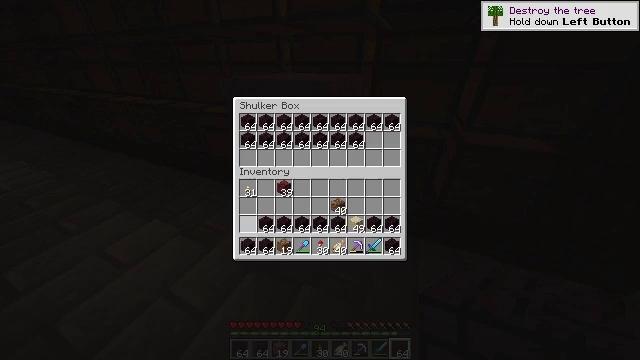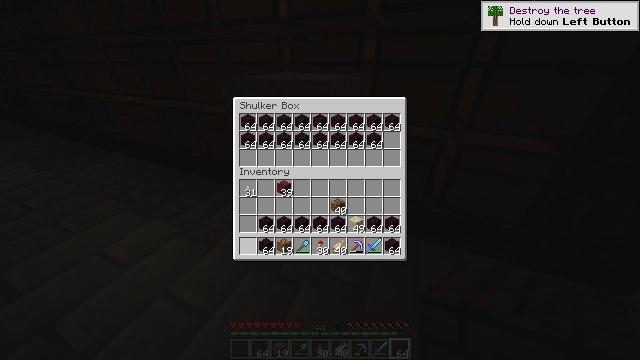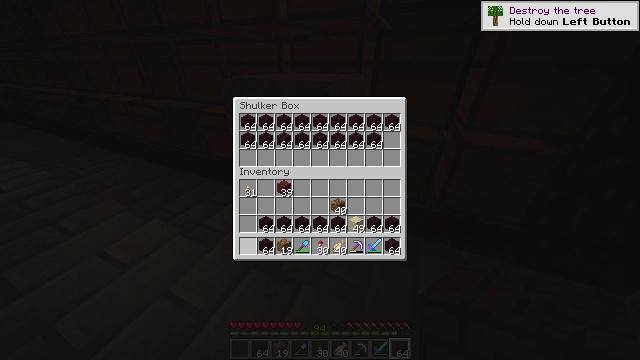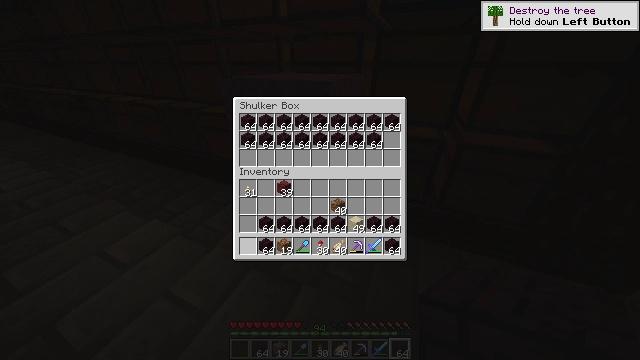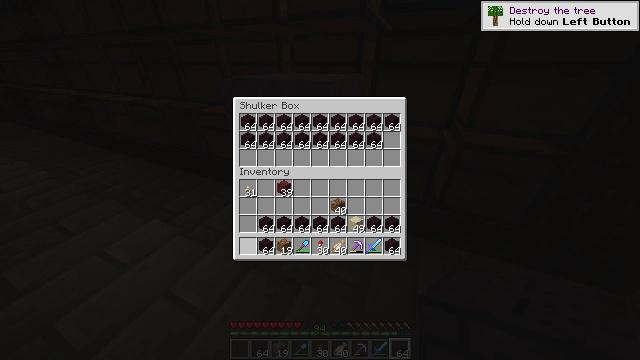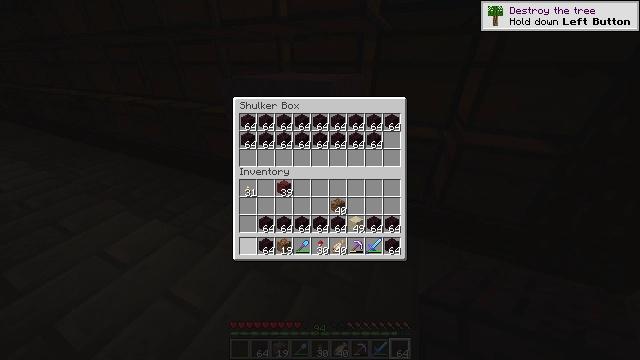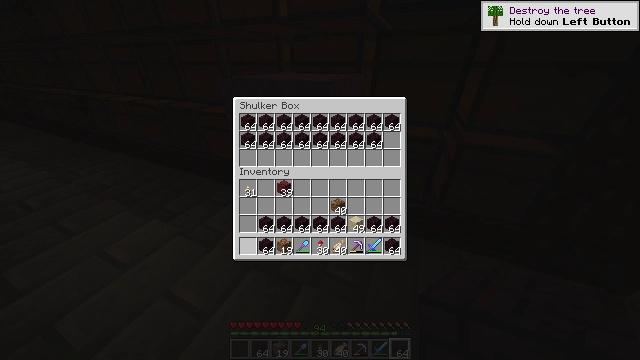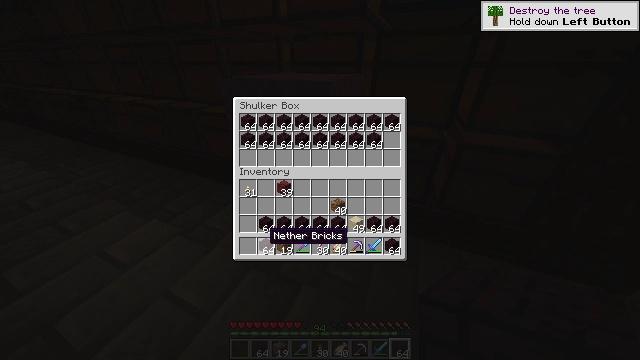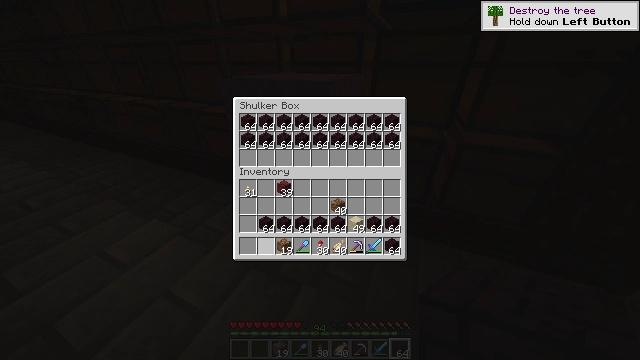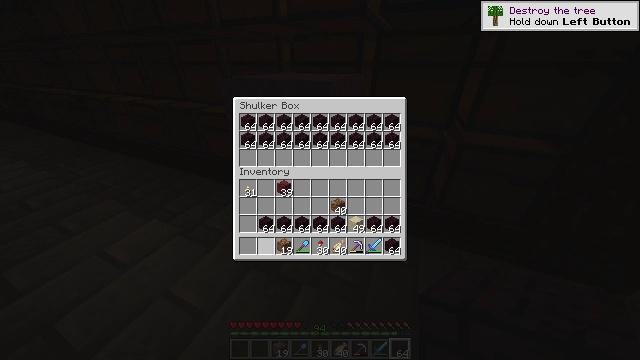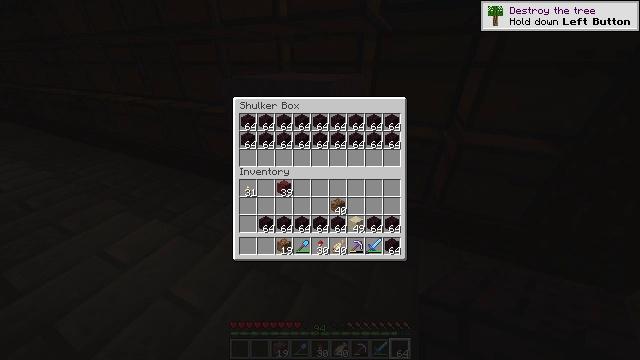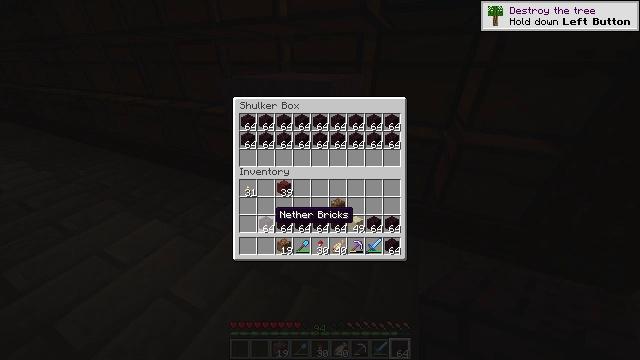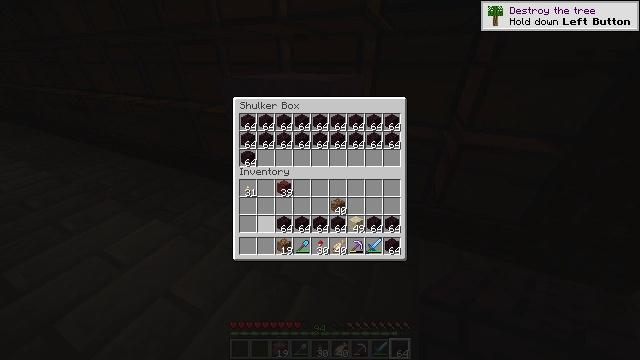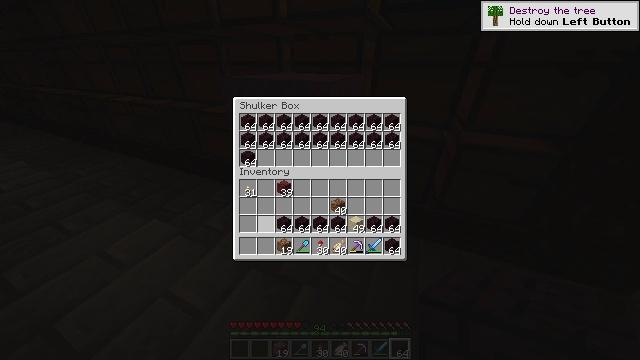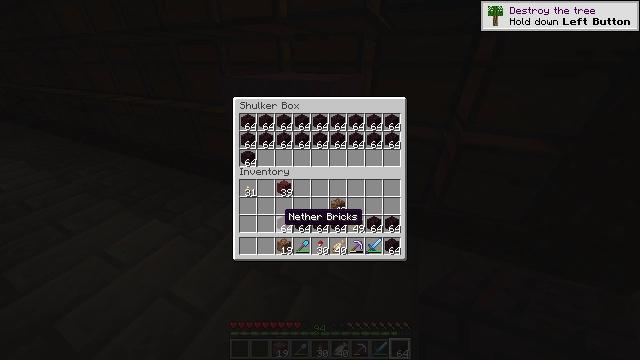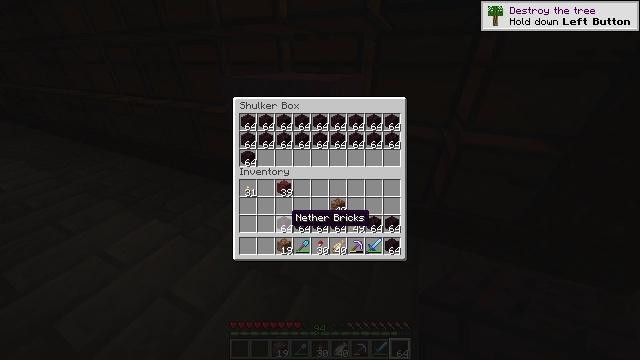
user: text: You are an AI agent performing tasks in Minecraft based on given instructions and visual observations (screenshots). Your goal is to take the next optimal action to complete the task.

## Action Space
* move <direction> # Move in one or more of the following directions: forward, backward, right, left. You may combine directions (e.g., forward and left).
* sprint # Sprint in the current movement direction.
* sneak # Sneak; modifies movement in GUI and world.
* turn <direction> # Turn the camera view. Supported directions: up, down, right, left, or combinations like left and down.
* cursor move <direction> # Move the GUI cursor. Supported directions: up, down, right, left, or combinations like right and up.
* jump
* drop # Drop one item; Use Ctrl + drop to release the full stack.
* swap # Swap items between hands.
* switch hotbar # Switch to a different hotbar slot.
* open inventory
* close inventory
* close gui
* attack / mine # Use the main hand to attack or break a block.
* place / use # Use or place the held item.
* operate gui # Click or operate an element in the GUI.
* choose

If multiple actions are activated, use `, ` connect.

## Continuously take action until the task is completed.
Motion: motion action
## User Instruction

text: Break the shulker box to collect it.
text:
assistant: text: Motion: sneak, choose, open gui
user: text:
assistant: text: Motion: sneak, choose
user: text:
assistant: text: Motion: sneak
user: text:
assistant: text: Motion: sneak
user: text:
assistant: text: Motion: sneak
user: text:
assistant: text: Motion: sneak
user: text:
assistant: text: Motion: sneak, cursor move right
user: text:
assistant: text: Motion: sneak, choose
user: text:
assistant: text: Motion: sneak, choose
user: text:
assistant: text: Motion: sneak, cursor move up
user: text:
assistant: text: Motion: sneak, cursor move up
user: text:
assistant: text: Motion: sneak, choose
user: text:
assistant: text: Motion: sneak, choose
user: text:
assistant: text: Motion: sneak, cursor move right
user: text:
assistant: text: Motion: sneak
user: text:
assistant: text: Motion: sneak, choose
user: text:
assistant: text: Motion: sneak, choose
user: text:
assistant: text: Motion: sneak, cursor move right
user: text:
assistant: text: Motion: sneak, choose
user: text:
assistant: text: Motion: sneak, choose
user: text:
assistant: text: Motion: sneak, cursor move right
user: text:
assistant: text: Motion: sneak, cursor move right
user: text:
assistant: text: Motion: sneak, choose
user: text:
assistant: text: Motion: sneak, choose
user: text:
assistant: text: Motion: sneak, cursor move right
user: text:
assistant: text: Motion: sneak, cursor move right
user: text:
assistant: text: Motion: sneak, choose
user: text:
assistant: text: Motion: sneak, choose
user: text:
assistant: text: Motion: sneak, cursor move right
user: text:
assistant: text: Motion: sneak, cursor move right